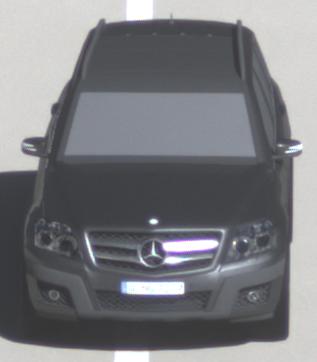
Make: Mercedes-Benz
Model: GLK 280
Detailed model: GLK-Class (204)
Model produced from: 2008/10
Model produced until: 2009/04
Doors: 5
Color: gray
Road condition: dry road
Daytime: morning or afternoon
Contrast: high contrast